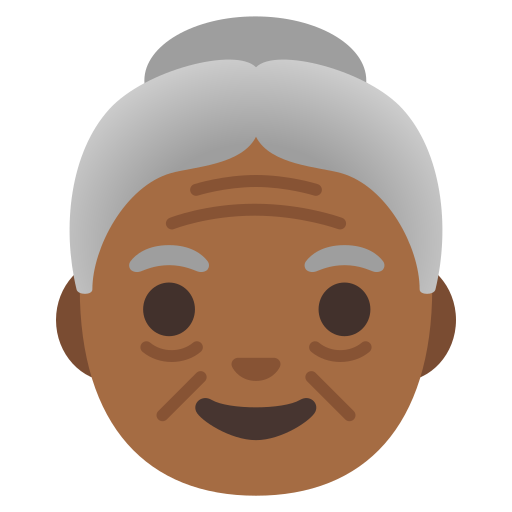
Emoji: 👵🏾